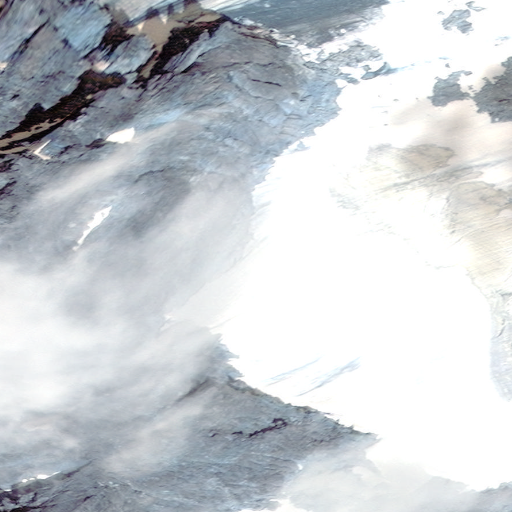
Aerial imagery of mountain in Alaska named Face Mountain containing only unknown